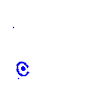
Particle: kaon